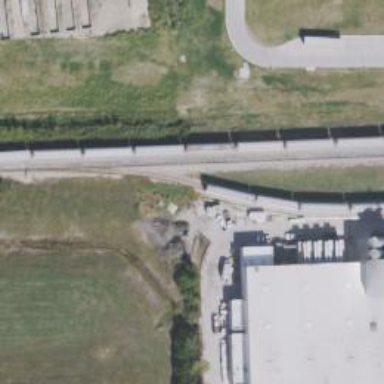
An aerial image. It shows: Rail spur service.